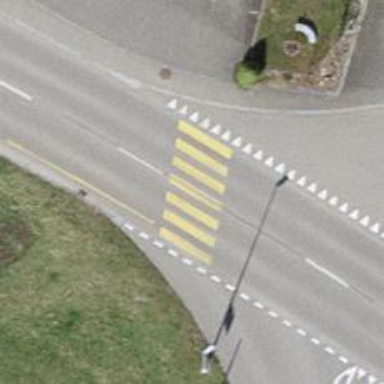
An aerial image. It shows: Uncontrolled zebra crossing with zebra markings.